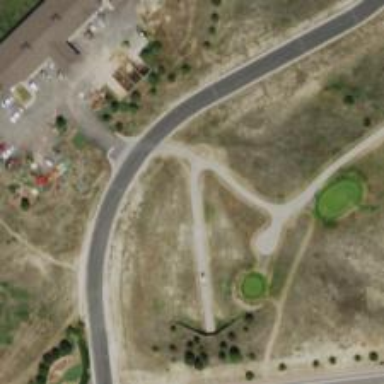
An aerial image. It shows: Service road used as golf cart path.